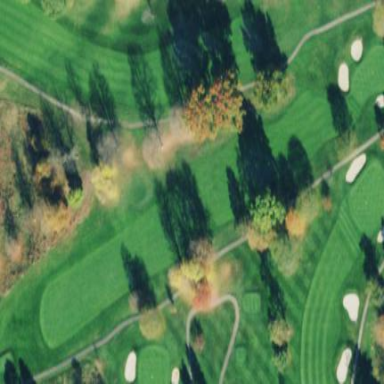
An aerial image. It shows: Golf rough area.